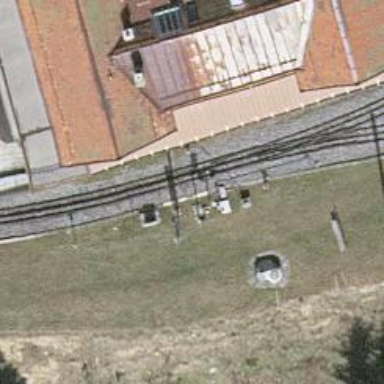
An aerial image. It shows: Railway switch.